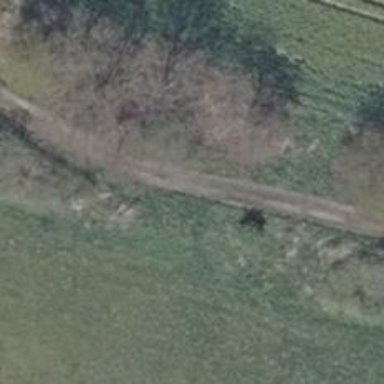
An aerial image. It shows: Compacted track road with grade3 tracktype.